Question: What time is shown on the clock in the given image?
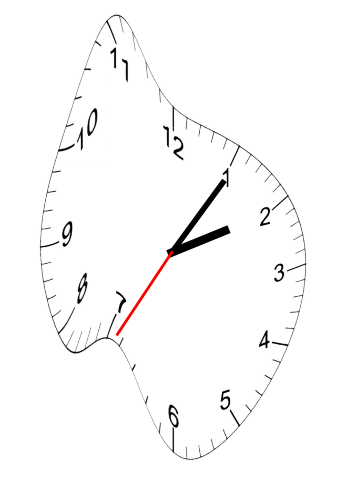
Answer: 02:05:35